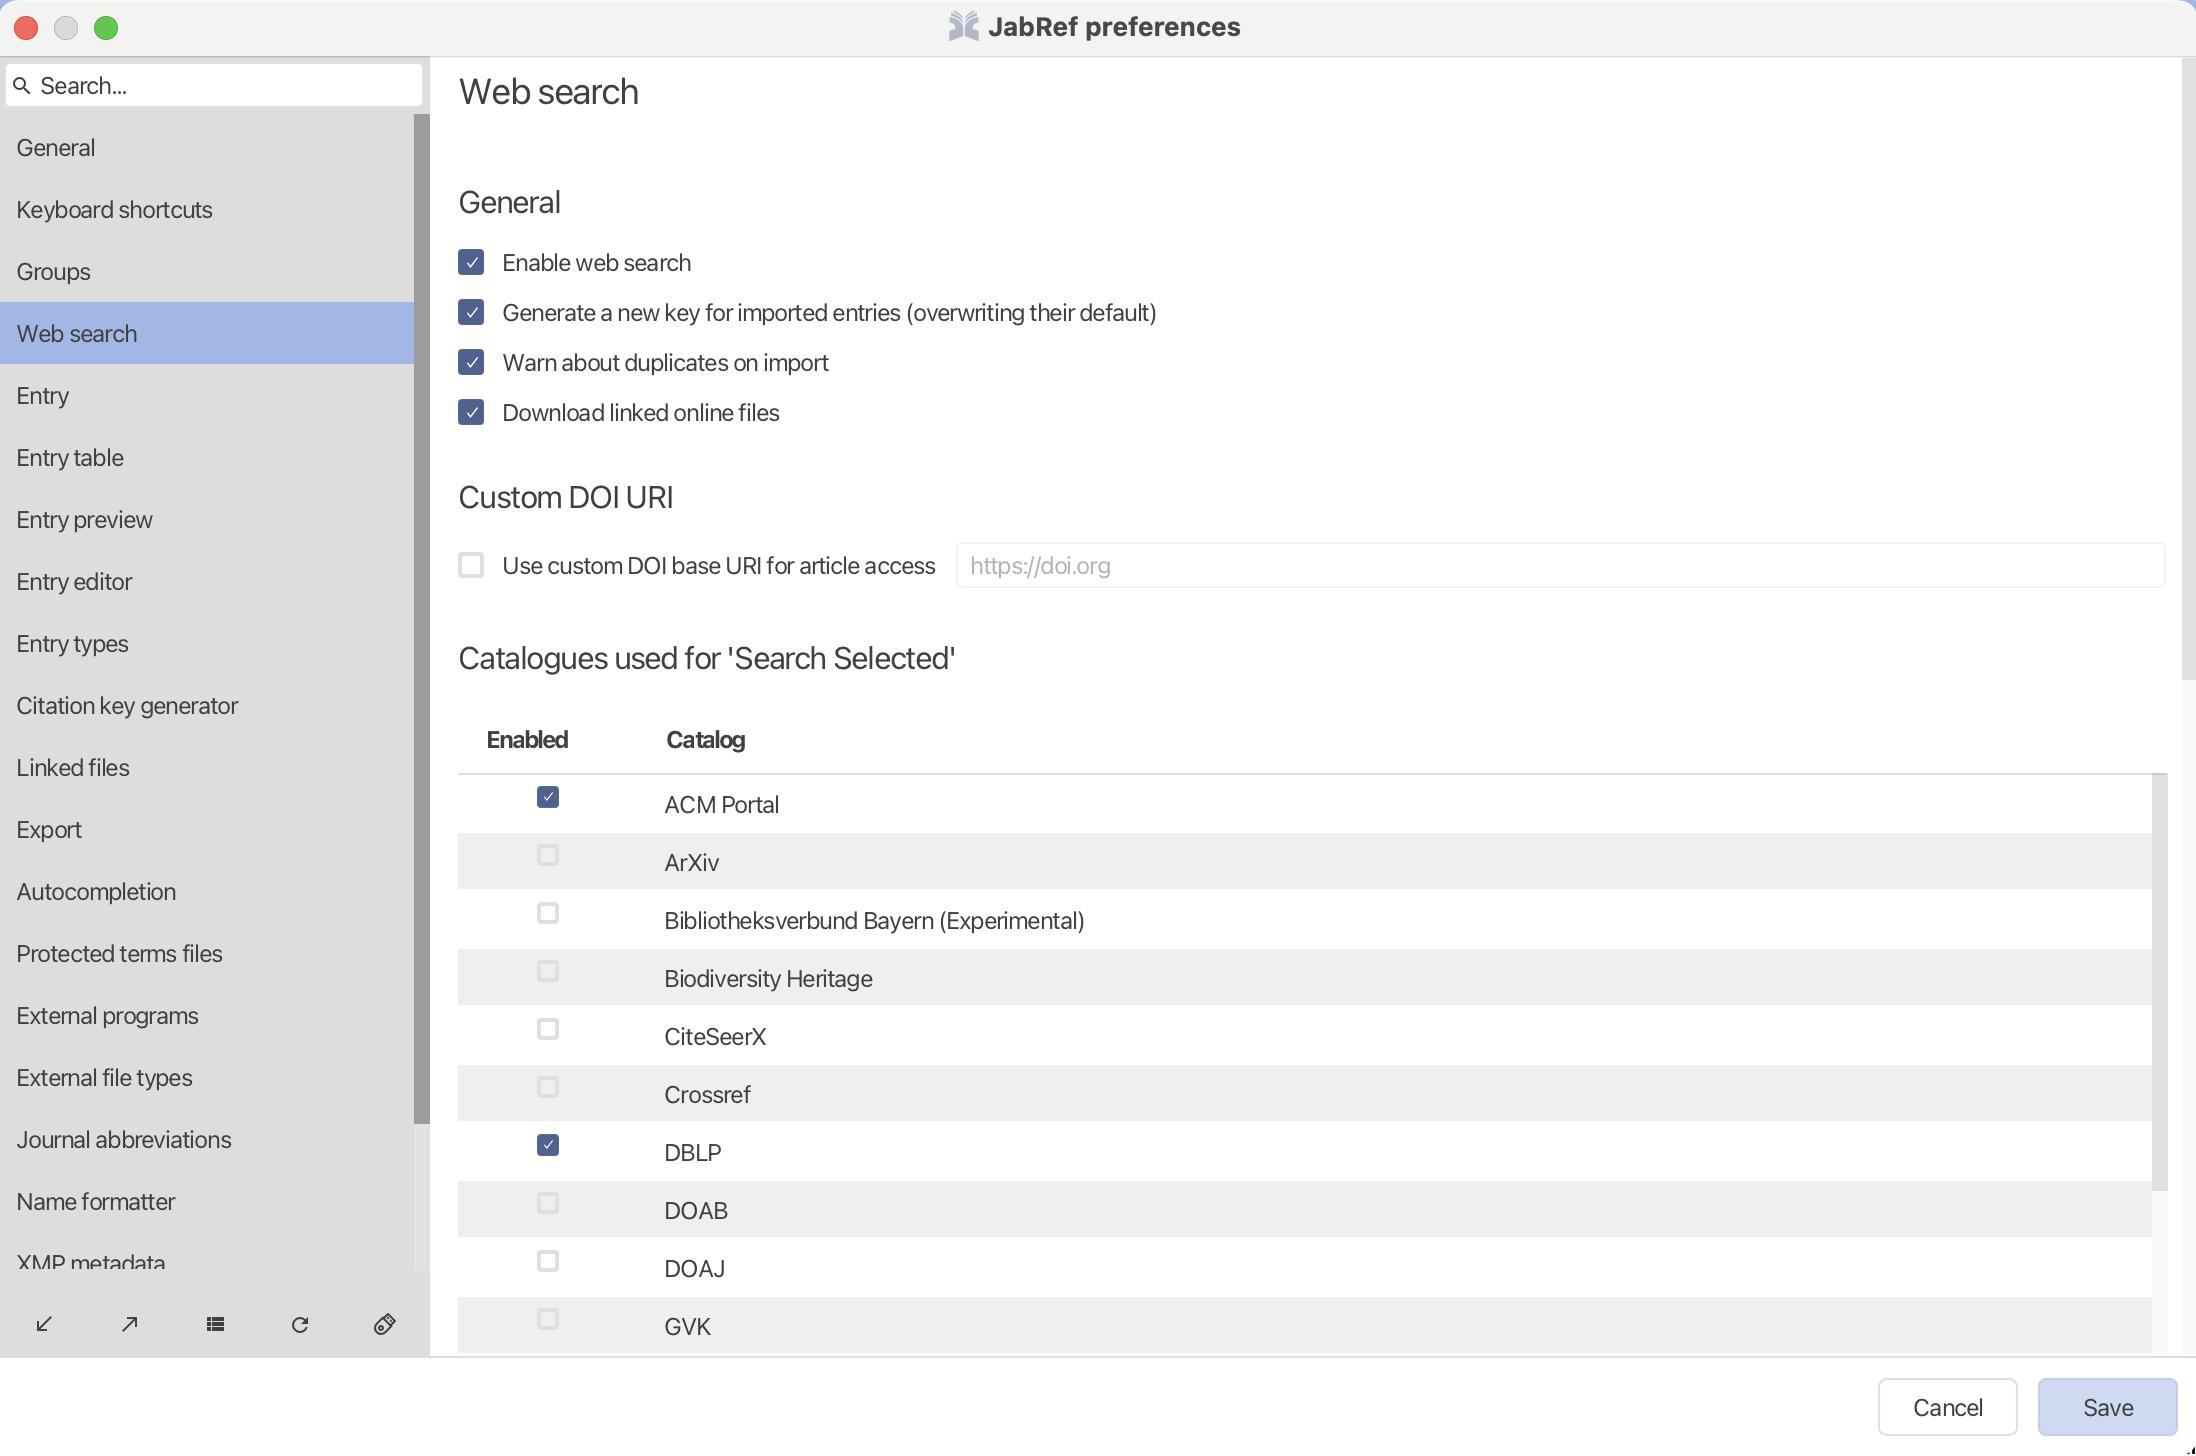
Accessibility tree:
{"name": "JabRef_preferences", "role": "AXWindow", "description": null, "role_description": "звичайне вікно", "value": null, "position": "314.00;193.00", "size": "1100;728", "children": [{"name": null, "role": "No role", "description": null, "role_description": "dialog", "value": null, "position": "0.00;28.00", "size": "1100;700", "children": [{"name": null, "role": "AXButton", "description": "Cancel", "role_description": "кнопка", "value": null, "position": "940.00;689.00", "size": "70;29", "children": []}, {"name": null, "role": "AXButton", "description": "Save", "role_description": "кнопка", "value": null, "position": "1020.00;689.00", "size": "70;29", "children": []}, {"name": null, "role": "AXTextField", "description": null, "role_description": "текстове поле", "value": "Search...", "position": "3.00;31.00", "size": "210;23", "children": [{"name": null, "role": "AXStaticText", "description": null, "role_description": "текст", "value": "Search...", "position": "21.00;35.00", "size": "43;15", "children": []}, {"name": null, "role": "AXStaticText", "description": null, "role_description": "текст", "value": "", "position": "21.00;35.00", "size": "0;15", "children": []}, {"name": null, "role": "AXStaticText", "description": null, "role_description": "текст", "value": null, "position": "6.00;35.50", "size": "12;14", "children": []}]}, {"name": null, "role": "AXTable", "description": null, "role_description": "list", "value": null, "position": "0.00;57.00", "size": "216;580", "children": [{"name": "General", "role": "AXRow", "description": null, "role_description": "рядок таблиці", "value": null, "position": "1.00;58.00", "size": "207;31", "children": [{"name": null, "role": "AXStaticText", "description": null, "role_description": "текст", "value": "General", "position": "9.00;66.00", "size": "39;15", "children": []}]}, {"name": "Keyboard_shortcuts", "role": "AXRow", "description": null, "role_description": "рядок таблиці", "value": null, "position": "1.00;89.00", "size": "207;31", "children": [{"name": null, "role": "AXStaticText", "description": null, "role_description": "текст", "value": "Keyboard shortcuts", "position": "9.00;97.00", "size": "98;15", "children": []}]}, {"name": "Groups", "role": "AXRow", "description": null, "role_description": "рядок таблиці", "value": null, "position": "1.00;120.00", "size": "207;31", "children": [{"name": null, "role": "AXStaticText", "description": null, "role_description": "текст", "value": "Groups", "position": "9.00;128.00", "size": "37;15", "children": []}]}, {"name": "Web_search", "role": "AXRow", "description": null, "role_description": "рядок таблиці", "value": null, "position": "1.00;151.00", "size": "207;31", "children": [{"name": null, "role": "AXStaticText", "description": null, "role_description": "текст", "value": "Web search", "position": "9.00;159.00", "size": "60;15", "children": []}]}, {"name": "Entry", "role": "AXRow", "description": null, "role_description": "рядок таблиці", "value": null, "position": "1.00;182.00", "size": "207;31", "children": [{"name": null, "role": "AXStaticText", "description": null, "role_description": "текст", "value": "Entry", "position": "9.00;190.00", "size": "26;15", "children": []}]}, {"name": "Entry_table", "role": "AXRow", "description": null, "role_description": "рядок таблиці", "value": null, "position": "1.00;213.00", "size": "207;31", "children": [{"name": null, "role": "AXStaticText", "description": null, "role_description": "текст", "value": "Entry table", "position": "9.00;221.00", "size": "53;15", "children": []}]}, {"name": "Entry_preview", "role": "AXRow", "description": null, "role_description": "рядок таблиці", "value": null, "position": "1.00;244.00", "size": "207;31", "children": [{"name": null, "role": "AXStaticText", "description": null, "role_description": "текст", "value": "Entry preview", "position": "9.00;252.00", "size": "68;15", "children": []}]}, {"name": "Entry_editor", "role": "AXRow", "description": null, "role_description": "рядок таблиці", "value": null, "position": "1.00;275.00", "size": "207;31", "children": [{"name": null, "role": "AXStaticText", "description": null, "role_description": "текст", "value": "Entry editor", "position": "9.00;283.00", "size": "58;15", "children": []}]}, {"name": "Entry_types", "role": "AXRow", "description": null, "role_description": "рядок таблиці", "value": null, "position": "1.00;306.00", "size": "207;31", "children": [{"name": null, "role": "AXStaticText", "description": null, "role_description": "текст", "value": "Entry types", "position": "9.00;314.00", "size": "56;15", "children": []}]}, {"name": "Citation_key_generator", "role": "AXRow", "description": null, "role_description": "рядок таблиці", "value": null, "position": "1.00;337.00", "size": "207;31", "children": [{"name": null, "role": "AXStaticText", "description": null, "role_description": "текст", "value": "Citation key generator", "position": "9.00;345.00", "size": "110;15", "children": []}]}, {"name": "Linked_files", "role": "AXRow", "description": null, "role_description": "рядок таблиці", "value": null, "position": "1.00;368.00", "size": "207;31", "children": [{"name": null, "role": "AXStaticText", "description": null, "role_description": "текст", "value": "Linked files", "position": "9.00;376.00", "size": "56;15", "children": []}]}, {"name": "Export", "role": "AXRow", "description": null, "role_description": "рядок таблиці", "value": null, "position": "1.00;399.00", "size": "207;31", "children": [{"name": null, "role": "AXStaticText", "description": null, "role_description": "текст", "value": "Export", "position": "9.00;407.00", "size": "33;15", "children": []}]}, {"name": "Autocompletion", "role": "AXRow", "description": null, "role_description": "рядок таблиці", "value": null, "position": "1.00;430.00", "size": "207;31", "children": [{"name": null, "role": "AXStaticText", "description": null, "role_description": "текст", "value": "Autocompletion", "position": "9.00;438.00", "size": "80;15", "children": []}]}, {"name": "Protected_terms_files", "role": "AXRow", "description": null, "role_description": "рядок таблиці", "value": null, "position": "1.00;461.00", "size": "207;31", "children": [{"name": null, "role": "AXStaticText", "description": null, "role_description": "текст", "value": "Protected terms files", "position": "9.00;469.00", "size": "103;15", "children": []}]}, {"name": "External_programs", "role": "AXRow", "description": null, "role_description": "рядок таблиці", "value": null, "position": "1.00;492.00", "size": "207;31", "children": [{"name": null, "role": "AXStaticText", "description": null, "role_description": "текст", "value": "External programs", "position": "9.00;500.00", "size": "91;15", "children": []}]}, {"name": "External_file_types", "role": "AXRow", "description": null, "role_description": "рядок таблиці", "value": null, "position": "1.00;523.00", "size": "207;31", "children": [{"name": null, "role": "AXStaticText", "description": null, "role_description": "текст", "value": "External file types", "position": "9.00;531.00", "size": "88;15", "children": []}]}, {"name": "Journal_abbreviations", "role": "AXRow", "description": null, "role_description": "рядок таблиці", "value": null, "position": "1.00;554.00", "size": "207;31", "children": [{"name": null, "role": "AXStaticText", "description": null, "role_description": "текст", "value": "Journal abbreviations", "position": "9.00;562.00", "size": "107;15", "children": []}]}, {"name": "Name_formatter", "role": "AXRow", "description": null, "role_description": "рядок таблиці", "value": null, "position": "1.00;585.00", "size": "207;31", "children": [{"name": null, "role": "AXStaticText", "description": null, "role_description": "текст", "value": "Name formatter", "position": "9.00;593.00", "size": "79;15", "children": []}]}, {"name": "XMP_metadata", "role": "AXRow", "description": null, "role_description": "рядок таблиці", "value": null, "position": "1.00;616.00", "size": "207;31", "children": [{"name": null, "role": "AXStaticText", "description": null, "role_description": "текст", "value": "XMP metadata", "position": "9.00;624.00", "size": "75;15", "children": []}]}, {"name": null, "role": "AXScrollBar", "description": null, "role_description": "смуга прокручування", "value": 0.0, "position": "208.00;57.00", "size": "8;580", "children": [{"name": null, "role": "AXButton", "description": null, "role_description": "кнопка", "value": null, "position": "208.00;635.50", "size": "8;1", "children": []}, {"name": null, "role": "AXButton", "description": null, "role_description": "кнопка", "value": null, "position": "208.00;57.00", "size": "8;1", "children": []}, {"name": null, "role": "AXValueIndicator", "description": null, "role_description": "індикатор значення", "value": 0.0, "position": "208.00;57.00", "size": "8;505", "children": []}]}]}, {"name": null, "role": "AXButton", "description": null, "role_description": "кнопка", "value": null, "position": "3.00;648.50", "size": "40;26", "children": []}, {"name": null, "role": "AXButton", "description": null, "role_description": "кнопка", "value": null, "position": "46.00;648.50", "size": "40;26", "children": []}, {"name": null, "role": "AXButton", "description": null, "role_description": "кнопка", "value": null, "position": "88.50;648.50", "size": "40;26", "children": []}, {"name": null, "role": "AXButton", "description": null, "role_description": "кнопка", "value": null, "position": "131.00;648.50", "size": "40;26", "children": []}, {"name": null, "role": "AXCheckBox", "description": null, "role_description": "галочка", "value": 0, "position": "173.50;648.50", "size": "40;26", "children": []}, {"name": null, "role": "AXScrollArea", "description": null, "role_description": "область прокручування", "value": null, "position": "224.00;28.00", "size": "876;650", "children": [{"name": null, "role": "AXStaticText", "description": null, "role_description": "текст", "value": "Web search", "position": "230.00;34.00", "size": "90;32", "children": []}, {"name": null, "role": "AXStaticText", "description": null, "role_description": "текст", "value": "General", "position": "230.00;76.00", "size": "52;38", "children": []}, {"name": null, "role": "AXCheckBox", "description": "Enable web search", "role_description": "галочка", "value": 1, "position": "230.00;123.50", "size": "116;15", "children": []}, {"name": null, "role": "AXCheckBox", "description": "Generate a new key for imported entries (overwriting their default)", "role_description": "галочка", "value": 1, "position": "230.00;148.50", "size": "350;15", "children": []}, {"name": null, "role": "AXCheckBox", "description": "Warn about duplicates on import", "role_description": "галочка", "value": 1, "position": "230.00;173.50", "size": "185;15", "children": []}, {"name": null, "role": "AXCheckBox", "description": "Download linked online files", "role_description": "галочка", "value": 1, "position": "230.00;198.50", "size": "161;15", "children": []}, {"name": null, "role": "AXStaticText", "description": null, "role_description": "текст", "value": "Custom DOI URI", "position": "230.00;223.50", "size": "108;38", "children": []}, {"name": null, "role": "AXCheckBox", "description": "Use custom DOI base URI for article access", "role_description": "галочка", "value": 0, "position": "230.00;275.00", "size": "239;15", "children": []}, {"name": null, "role": "AXTextField", "description": null, "role_description": "текстове поле", "value": "https://doi.org", "position": "479.00;271.00", "size": "605;23", "children": [{"name": null, "role": "AXStaticText", "description": null, "role_description": "текст", "value": "https://doi.org", "position": "486.00;275.00", "size": "70;15", "children": []}]}, {"name": null, "role": "AXStaticText", "description": null, "role_description": "текст", "value": "Catalogues used for 'Search Selected'", "position": "230.00;304.00", "size": "249;38", "children": []}, {"name": null, "role": "AXTable", "description": null, "role_description": "таблиця", "value": null, "position": "230.00;351.50", "size": "855;402", "children": [{"name": "Enabled", "role": "AXColumn", "description": null, "role_description": "стовпчик", "value": null, "position": "230.00;351.50", "size": "90;36", "children": [{"name": null, "role": "AXStaticText", "description": null, "role_description": "текст", "value": "Enabled", "position": "232.00;351.50", "size": "86;36", "children": []}]}, {"name": "Catalog", "role": "AXColumn", "description": null, "role_description": "стовпчик", "value": null, "position": "320.00;351.50", "size": "757;36", "children": [{"name": null, "role": "AXStaticText", "description": null, "role_description": "текст", "value": "Catalog", "position": "322.00;351.50", "size": "753;36", "children": []}]}, {"name": null, "role": "AXRow", "description": null, "role_description": "рядок таблиці", "value": null, "position": "230.00;387.50", "size": "847;29", "children": [{"name": null, "role": "AXCell", "description": null, "role_description": "комірка", "value": null, "position": "230.00;387.50", "size": "90;29", "children": [{"name": null, "role": "AXCheckBox", "description": null, "role_description": "галочка", "value": 1, "position": "269.50;392.00", "size": "11;14", "children": []}]}, {"name": "ACM_Portal", "role": "AXCell", "description": null, "role_description": "комірка", "value": null, "position": "320.00;387.50", "size": "757;29", "children": [{"name": null, "role": "AXStaticText", "description": null, "role_description": "текст", "value": "ACM Portal", "position": "333.00;394.50", "size": "57;15", "children": []}]}]}, {"name": null, "role": "AXRow", "description": null, "role_description": "рядок таблиці", "value": null, "position": "230.00;416.50", "size": "847;29", "children": [{"name": null, "role": "AXCell", "description": null, "role_description": "комірка", "value": null, "position": "230.00;416.50", "size": "90;29", "children": [{"name": null, "role": "AXCheckBox", "description": null, "role_description": "галочка", "value": 0, "position": "269.50;421.00", "size": "11;14", "children": []}]}, {"name": "ArXiv", "role": "AXCell", "description": null, "role_description": "комірка", "value": null, "position": "320.00;416.50", "size": "757;29", "children": [{"name": null, "role": "AXStaticText", "description": null, "role_description": "текст", "value": "ArXiv", "position": "333.00;423.50", "size": "27;15", "children": []}]}]}, {"name": null, "role": "AXRow", "description": null, "role_description": "рядок таблиці", "value": null, "position": "230.00;445.50", "size": "847;29", "children": [{"name": null, "role": "AXCell", "description": null, "role_description": "комірка", "value": null, "position": "230.00;445.50", "size": "90;29", "children": [{"name": null, "role": "AXCheckBox", "description": null, "role_description": "галочка", "value": 0, "position": "269.50;450.00", "size": "11;14", "children": []}]}, {"name": "Bibliotheksverbund_Bayern_(Experimental)", "role": "AXCell", "description": null, "role_description": "комірка", "value": null, "position": "320.00;445.50", "size": "757;29", "children": [{"name": null, "role": "AXStaticText", "description": null, "role_description": "текст", "value": "Bibliotheksverbund Bayern (Experimental)", "position": "333.00;452.50", "size": "210;15", "children": []}]}]}, {"name": null, "role": "AXRow", "description": null, "role_description": "рядок таблиці", "value": null, "position": "230.00;474.50", "size": "847;29", "children": [{"name": null, "role": "AXCell", "description": null, "role_description": "комірка", "value": null, "position": "230.00;474.50", "size": "90;29", "children": [{"name": null, "role": "AXCheckBox", "description": null, "role_description": "галочка", "value": 0, "position": "269.50;479.00", "size": "11;14", "children": []}]}, {"name": "Biodiversity_Heritage", "role": "AXCell", "description": null, "role_description": "комірка", "value": null, "position": "320.00;474.50", "size": "757;29", "children": [{"name": null, "role": "AXStaticText", "description": null, "role_description": "текст", "value": "Biodiversity Heritage", "position": "333.00;481.50", "size": "104;15", "children": []}]}]}, {"name": null, "role": "AXRow", "description": null, "role_description": "рядок таблиці", "value": null, "position": "230.00;503.50", "size": "847;29", "children": [{"name": null, "role": "AXCell", "description": null, "role_description": "комірка", "value": null, "position": "230.00;503.50", "size": "90;29", "children": [{"name": null, "role": "AXCheckBox", "description": null, "role_description": "галочка", "value": 0, "position": "269.50;508.00", "size": "11;14", "children": []}]}, {"name": "CiteSeerX", "role": "AXCell", "description": null, "role_description": "комірка", "value": null, "position": "320.00;503.50", "size": "757;29", "children": [{"name": null, "role": "AXStaticText", "description": null, "role_description": "текст", "value": "CiteSeerX", "position": "333.00;510.50", "size": "51;15", "children": []}]}]}, {"name": null, "role": "AXRow", "description": null, "role_description": "рядок таблиці", "value": null, "position": "230.00;532.50", "size": "847;29", "children": [{"name": null, "role": "AXCell", "description": null, "role_description": "комірка", "value": null, "position": "230.00;532.50", "size": "90;29", "children": [{"name": null, "role": "AXCheckBox", "description": null, "role_description": "галочка", "value": 0, "position": "269.50;537.00", "size": "11;14", "children": []}]}, {"name": "Crossref", "role": "AXCell", "description": null, "role_description": "комірка", "value": null, "position": "320.00;532.50", "size": "757;29", "children": [{"name": null, "role": "AXStaticText", "description": null, "role_description": "текст", "value": "Crossref", "position": "333.00;539.50", "size": "43;15", "children": []}]}]}, {"name": null, "role": "AXRow", "description": null, "role_description": "рядок таблиці", "value": null, "position": "230.00;561.50", "size": "847;29", "children": [{"name": null, "role": "AXCell", "description": null, "role_description": "комірка", "value": null, "position": "230.00;561.50", "size": "90;29", "children": [{"name": null, "role": "AXCheckBox", "description": null, "role_description": "галочка", "value": 1, "position": "269.50;566.00", "size": "11;14", "children": []}]}, {"name": "DBLP", "role": "AXCell", "description": null, "role_description": "комірка", "value": null, "position": "320.00;561.50", "size": "757;29", "children": [{"name": null, "role": "AXStaticText", "description": null, "role_description": "текст", "value": "DBLP", "position": "333.00;568.50", "size": "29;15", "children": []}]}]}, {"name": null, "role": "AXRow", "description": null, "role_description": "рядок таблиці", "value": null, "position": "230.00;590.50", "size": "847;29", "children": [{"name": null, "role": "AXCell", "description": null, "role_description": "комірка", "value": null, "position": "230.00;590.50", "size": "90;29", "children": [{"name": null, "role": "AXCheckBox", "description": null, "role_description": "галочка", "value": 0, "position": "269.50;595.00", "size": "11;14", "children": []}]}, {"name": "DOAB", "role": "AXCell", "description": null, "role_description": "комірка", "value": null, "position": "320.00;590.50", "size": "757;29", "children": [{"name": null, "role": "AXStaticText", "description": null, "role_description": "текст", "value": "DOAB", "position": "333.00;597.50", "size": "32;15", "children": []}]}]}, {"name": null, "role": "AXRow", "description": null, "role_description": "рядок таблиці", "value": null, "position": "230.00;619.50", "size": "847;29", "children": [{"name": null, "role": "AXCell", "description": null, "role_description": "комірка", "value": null, "position": "230.00;619.50", "size": "90;29", "children": [{"name": null, "role": "AXCheckBox", "description": null, "role_description": "галочка", "value": 0, "position": "269.50;624.00", "size": "11;14", "children": []}]}, {"name": "DOAJ", "role": "AXCell", "description": null, "role_description": "комірка", "value": null, "position": "320.00;619.50", "size": "757;29", "children": [{"name": null, "role": "AXStaticText", "description": null, "role_description": "текст", "value": "DOAJ", "position": "333.00;626.50", "size": "30;15", "children": []}]}]}, {"name": null, "role": "AXRow", "description": null, "role_description": "рядок таблиці", "value": null, "position": "230.00;648.50", "size": "847;29", "children": [{"name": null, "role": "AXCell", "description": null, "role_description": "комірка", "value": null, "position": "230.00;648.50", "size": "90;29", "children": [{"name": null, "role": "AXCheckBox", "description": null, "role_description": "галочка", "value": 0, "position": "269.50;653.00", "size": "11;14", "children": []}]}, {"name": "GVK", "role": "AXCell", "description": null, "role_description": "комірка", "value": null, "position": "320.00;648.50", "size": "757;29", "children": [{"name": null, "role": "AXStaticText", "description": null, "role_description": "текст", "value": "GVK", "position": "333.00;655.50", "size": "23;15", "children": []}]}]}, {"name": null, "role": "AXRow", "description": null, "role_description": "рядок таблиці", "value": null, "position": "230.00;677.50", "size": "847;29", "children": [{"name": null, "role": "AXCell", "description": null, "role_description": "комірка", "value": null, "position": "230.00;677.50", "size": "90;29", "children": [{"name": null, "role": "AXCheckBox", "description": null, "role_description": "галочка", "value": 1, "position": "269.50;682.00", "size": "11;14", "children": []}]}, {"name": "IEEEXplore", "role": "AXCell", "description": null, "role_description": "комірка", "value": null, "position": "320.00;677.50", "size": "757;29", "children": [{"name": null, "role": "AXStaticText", "description": null, "role_description": "текст", "value": "IEEEXplore", "position": "333.00;684.50", "size": "55;15", "children": []}]}]}, {"name": null, "role": "AXRow", "description": null, "role_description": "рядок таблиці", "value": null, "position": "230.00;706.50", "size": "847;29", "children": [{"name": null, "role": "AXCell", "description": null, "role_description": "комірка", "value": null, "position": "230.00;706.50", "size": "90;29", "children": [{"name": null, "role": "AXCheckBox", "description": null, "role_description": "галочка", "value": 0, "position": "269.50;711.00", "size": "11;14", "children": []}]}, {"name": "INSPIRE", "role": "AXCell", "description": null, "role_description": "комірка", "value": null, "position": "320.00;706.50", "size": "757;29", "children": [{"name": null, "role": "AXStaticText", "description": null, "role_description": "текст", "value": "INSPIRE", "position": "333.00;713.50", "size": "42;15", "children": []}]}]}, {"name": null, "role": "AXRow", "description": null, "role_description": "рядок таблиці", "value": null, "position": "230.00;735.50", "size": "847;29", "children": [{"name": null, "role": "AXCell", "description": null, "role_description": "комірка", "value": null, "position": "230.00;735.50", "size": "90;29", "children": [{"name": null, "role": "AXCheckBox", "description": null, "role_description": "галочка", "value": 0, "position": "269.50;740.00", "size": "11;14", "children": []}]}, {"name": "ISIDORE", "role": "AXCell", "description": null, "role_description": "комірка", "value": null, "position": "320.00;735.50", "size": "757;29", "children": [{"name": null, "role": "AXStaticText", "description": null, "role_description": "текст", "value": "ISIDORE", "position": "333.00;742.50", "size": "43;15", "children": []}]}]}, {"name": null, "role": "AXScrollBar", "description": null, "role_description": "смуга прокручування", "value": 0.0, "position": "1077.00;386.50", "size": "8;367", "children": [{"name": null, "role": "AXButton", "description": null, "role_description": "кнопка", "value": null, "position": "1077.00;752.50", "size": "8;1", "children": []}, {"name": null, "role": "AXButton", "description": null, "role_description": "кнопка", "value": null, "position": "1077.00;386.50", "size": "8;1", "children": []}, {"name": null, "role": "AXValueIndicator", "description": null, "role_description": "індикатор значення", "value": 0.0, "position": "1077.00;386.50", "size": "8;209", "children": []}]}]}, {"name": null, "role": "AXStaticText", "description": null, "role_description": "текст", "value": "Remote services", "position": "230.00;761.50", "size": "108;38", "children": []}, {"name": null, "role": "AXCheckBox", "description": "Allow sending PDF files and raw citation strings to a JabRef online service (Grobid) to determine Metadata. This produces better results.", "role_description": "галочка", "value": 0, "position": "230.00;809.00", "size": "694;15", "children": []}, {"name": null, "role": "AXStaticText", "description": null, "role_description": "текст", "value": "Grobid URL", "position": "230.00;838.00", "size": "59;15", "children": []}, {"name": null, "role": "AXTextField", "description": null, "role_description": "текстове поле", "value": "http://grobid.jabref.org:8070", "position": "299.00;834.00", "size": "785;23", "children": [{"name": null, "role": "AXStaticText", "description": null, "role_description": "текст", "value": "http://grobid.jabref.org:8070", "position": "306.00;838.00", "size": "143;15", "children": []}]}, {"name": null, "role": "AXStaticText", "description": null, "role_description": "текст", "value": "Custom API key", "position": "230.00;867.00", "size": "104;38", "children": []}, {"name": null, "role": "AXStaticText", "description": null, "role_description": "текст", "value": "( Note: Press return to commit changes in the table! )", "position": "230.00;914.50", "size": "262;15", "children": []}, {"name": null, "role": "AXTable", "description": null, "role_description": "таблиця", "value": null, "position": "230.00;939.50", "size": "854;400", "children": [{"name": "Catalog", "role": "AXColumn", "description": null, "role_description": "стовпчик", "value": null, "position": "230.00;939.50", "size": "284;36", "children": [{"name": null, "role": "AXStaticText", "description": null, "role_description": "текст", "value": "Catalog", "position": "232.00;939.50", "size": "280;36", "children": []}]}, {"name": "Key", "role": "AXColumn", "description": null, "role_description": "стовпчик", "value": null, "position": "514.50;939.50", "size": "284;36", "children": [{"name": null, "role": "AXStaticText", "description": null, "role_description": "текст", "value": "Key", "position": "516.50;939.50", "size": "280;36", "children": []}]}, {"name": "Use_Custom_Key", "role": "AXColumn", "description": null, "role_description": "стовпчик", "value": null, "position": "799.00;939.50", "size": "284;36", "children": [{"name": null, "role": "AXStaticText", "description": null, "role_description": "текст", "value": "Use Custom Key", "position": "801.00;939.50", "size": "280;36", "children": []}]}, {"name": null, "role": "AXRow", "description": null, "role_description": "рядок таблиці", "value": null, "position": "230.00;975.50", "size": "854;29", "children": [{"name": "Springer", "role": "AXCell", "description": null, "role_description": "комірка", "value": null, "position": "230.00;975.50", "size": "284;29", "children": [{"name": null, "role": "AXStaticText", "description": null, "role_description": "текст", "value": "Springer", "position": "243.00;982.50", "size": "43;15", "children": []}]}, {"name": null, "role": "AXCell", "description": null, "role_description": "комірка", "value": null, "position": "514.50;975.50", "size": "284;29", "children": [{"name": null, "role": "AXStaticText", "description": null, "role_description": "текст", "value": "", "position": "527.50;982.50", "size": "0;0", "children": []}]}, {"name": null, "role": "AXCell", "description": null, "role_description": "комірка", "value": null, "position": "799.00;975.50", "size": "284;29", "children": [{"name": null, "role": "AXCheckBox", "description": null, "role_description": "галочка", "value": 0, "position": "936.00;980.00", "size": "11;14", "children": []}]}]}, {"name": null, "role": "AXRow", "description": null, "role_description": "рядок таблиці", "value": null, "position": "230.00;1004.50", "size": "854;29", "children": [{"name": "SAO/NASA_ADS", "role": "AXCell", "description": null, "role_description": "комірка", "value": null, "position": "230.00;1004.50", "size": "284;29", "children": [{"name": null, "role": "AXStaticText", "description": null, "role_description": "текст", "value": "SAO/NASA ADS", "position": "243.00;1011.50", "size": "83;15", "children": []}]}, {"name": null, "role": "AXCell", "description": null, "role_description": "комірка", "value": null, "position": "514.50;1004.50", "size": "284;29", "children": [{"name": null, "role": "AXStaticText", "description": null, "role_description": "текст", "value": "", "position": "527.50;1011.50", "size": "0;0", "children": []}]}, {"name": null, "role": "AXCell", "description": null, "role_description": "комірка", "value": null, "position": "799.00;1004.50", "size": "284;29", "children": [{"name": null, "role": "AXCheckBox", "description": null, "role_description": "галочка", "value": 0, "position": "936.00;1009.00", "size": "11;14", "children": []}]}]}, {"name": null, "role": "AXRow", "description": null, "role_description": "рядок таблиці", "value": null, "position": "230.00;1033.50", "size": "854;29", "children": [{"name": "Biodiversity_Heritage", "role": "AXCell", "description": null, "role_description": "комірка", "value": null, "position": "230.00;1033.50", "size": "284;29", "children": [{"name": null, "role": "AXStaticText", "description": null, "role_description": "текст", "value": "Biodiversity Heritage", "position": "243.00;1040.50", "size": "104;15", "children": []}]}, {"name": null, "role": "AXCell", "description": null, "role_description": "комірка", "value": null, "position": "514.50;1033.50", "size": "284;29", "children": [{"name": null, "role": "AXStaticText", "description": null, "role_description": "текст", "value": "", "position": "527.50;1040.50", "size": "0;0", "children": []}]}, {"name": null, "role": "AXCell", "description": null, "role_description": "комірка", "value": null, "position": "799.00;1033.50", "size": "284;29", "children": [{"name": null, "role": "AXCheckBox", "description": null, "role_description": "галочка", "value": 0, "position": "936.00;1038.00", "size": "11;14", "children": []}]}]}, {"name": null, "role": "AXRow", "description": null, "role_description": "рядок таблиці", "value": null, "position": "230.00;1062.50", "size": "854;29", "children": [{"name": "IEEEXplore", "role": "AXCell", "description": null, "role_description": "комірка", "value": null, "position": "230.00;1062.50", "size": "284;29", "children": [{"name": null, "role": "AXStaticText", "description": null, "role_description": "текст", "value": "IEEEXplore", "position": "243.00;1069.50", "size": "55;15", "children": []}]}, {"name": null, "role": "AXCell", "description": null, "role_description": "комірка", "value": null, "position": "514.50;1062.50", "size": "284;29", "children": [{"name": null, "role": "AXStaticText", "description": null, "role_description": "текст", "value": "", "position": "527.50;1069.50", "size": "0;0", "children": []}]}, {"name": null, "role": "AXCell", "description": null, "role_description": "комірка", "value": null, "position": "799.00;1062.50", "size": "284;29", "children": [{"name": null, "role": "AXCheckBox", "description": null, "role_description": "галочка", "value": 0, "position": "936.00;1067.00", "size": "11;14", "children": []}]}]}, {"name": null, "role": "AXRow", "description": null, "role_description": "рядок таблиці", "value": null, "position": "230.00;1091.50", "size": "854;29", "children": [{"name": "ScienceDirect", "role": "AXCell", "description": null, "role_description": "комірка", "value": null, "position": "230.00;1091.50", "size": "284;29", "children": [{"name": null, "role": "AXStaticText", "description": null, "role_description": "текст", "value": "ScienceDirect", "position": "243.00;1098.50", "size": "70;15", "children": []}]}, {"name": null, "role": "AXCell", "description": null, "role_description": "комірка", "value": null, "position": "514.50;1091.50", "size": "284;29", "children": [{"name": null, "role": "AXStaticText", "description": null, "role_description": "текст", "value": "", "position": "527.50;1098.50", "size": "0;0", "children": []}]}, {"name": null, "role": "AXCell", "description": null, "role_description": "комірка", "value": null, "position": "799.00;1091.50", "size": "284;29", "children": [{"name": null, "role": "AXCheckBox", "description": null, "role_description": "галочка", "value": 0, "position": "936.00;1096.00", "size": "11;14", "children": []}]}]}, {"name": null, "role": "AXRow", "description": null, "role_description": "рядок таблиці", "value": null, "position": "230.00;1120.50", "size": "854;29", "children": [{"name": null, "role": "AXCell", "description": null, "role_description": "комірка", "value": null, "position": "230.00;1120.50", "size": "284;29", "children": [{"name": null, "role": "AXStaticText", "description": null, "role_description": "текст", "value": "", "position": "243.00;1127.50", "size": "0;0", "children": []}]}, {"name": null, "role": "AXCell", "description": null, "role_description": "комірка", "value": null, "position": "514.50;1120.50", "size": "284;29", "children": [{"name": null, "role": "AXStaticText", "description": null, "role_description": "текст", "value": "", "position": "527.50;1127.50", "size": "0;0", "children": []}]}, {"name": null, "role": "AXCell", "description": null, "role_description": "комірка", "value": null, "position": "799.00;1120.50", "size": "284;29", "children": [{"name": null, "role": "AXStaticText", "description": null, "role_description": "текст", "value": "", "position": "941.50;1132.00", "size": "0;0", "children": []}]}]}, {"name": null, "role": "AXRow", "description": null, "role_description": "рядок таблиці", "value": null, "position": "230.00;1149.50", "size": "854;29", "children": [{"name": null, "role": "AXCell", "description": null, "role_description": "комірка", "value": null, "position": "230.00;1149.50", "size": "284;29", "children": [{"name": null, "role": "AXStaticText", "description": null, "role_description": "текст", "value": "", "position": "243.00;1156.50", "size": "0;0", "children": []}]}, {"name": null, "role": "AXCell", "description": null, "role_description": "комірка", "value": null, "position": "514.50;1149.50", "size": "284;29", "children": [{"name": null, "role": "AXStaticText", "description": null, "role_description": "текст", "value": "", "position": "527.50;1156.50", "size": "0;0", "children": []}]}, {"name": null, "role": "AXCell", "description": null, "role_description": "комірка", "value": null, "position": "799.00;1149.50", "size": "284;29", "children": [{"name": null, "role": "AXStaticText", "description": null, "role_description": "текст", "value": "", "position": "941.50;1161.00", "size": "0;0", "children": []}]}]}, {"name": null, "role": "AXRow", "description": null, "role_description": "рядок таблиці", "value": null, "position": "230.00;1178.50", "size": "854;29", "children": [{"name": null, "role": "AXCell", "description": null, "role_description": "комірка", "value": null, "position": "230.00;1178.50", "size": "284;29", "children": [{"name": null, "role": "AXStaticText", "description": null, "role_description": "текст", "value": "", "position": "243.00;1185.50", "size": "0;0", "children": []}]}, {"name": null, "role": "AXCell", "description": null, "role_description": "комірка", "value": null, "position": "514.50;1178.50", "size": "284;29", "children": [{"name": null, "role": "AXStaticText", "description": null, "role_description": "текст", "value": "", "position": "527.50;1185.50", "size": "0;0", "children": []}]}, {"name": null, "role": "AXCell", "description": null, "role_description": "комірка", "value": null, "position": "799.00;1178.50", "size": "284;29", "children": [{"name": null, "role": "AXStaticText", "description": null, "role_description": "текст", "value": "", "position": "941.50;1190.00", "size": "0;0", "children": []}]}]}, {"name": null, "role": "AXRow", "description": null, "role_description": "рядок таблиці", "value": null, "position": "230.00;1207.50", "size": "854;29", "children": [{"name": null, "role": "AXCell", "description": null, "role_description": "комірка", "value": null, "position": "230.00;1207.50", "size": "284;29", "children": [{"name": null, "role": "AXStaticText", "description": null, "role_description": "текст", "value": "", "position": "243.00;1214.50", "size": "0;0", "children": []}]}, {"name": null, "role": "AXCell", "description": null, "role_description": "комірка", "value": null, "position": "514.50;1207.50", "size": "284;29", "children": [{"name": null, "role": "AXStaticText", "description": null, "role_description": "текст", "value": "", "position": "527.50;1214.50", "size": "0;0", "children": []}]}, {"name": null, "role": "AXCell", "description": null, "role_description": "комірка", "value": null, "position": "799.00;1207.50", "size": "284;29", "children": [{"name": null, "role": "AXStaticText", "description": null, "role_description": "текст", "value": "", "position": "941.50;1219.00", "size": "0;0", "children": []}]}]}, {"name": null, "role": "AXRow", "description": null, "role_description": "рядок таблиці", "value": null, "position": "230.00;1236.50", "size": "854;29", "children": [{"name": null, "role": "AXCell", "description": null, "role_description": "комірка", "value": null, "position": "230.00;1236.50", "size": "284;29", "children": [{"name": null, "role": "AXStaticText", "description": null, "role_description": "текст", "value": "", "position": "243.00;1243.50", "size": "0;0", "children": []}]}, {"name": null, "role": "AXCell", "description": null, "role_description": "комірка", "value": null, "position": "514.50;1236.50", "size": "284;29", "children": [{"name": null, "role": "AXStaticText", "description": null, "role_description": "текст", "value": "", "position": "527.50;1243.50", "size": "0;0", "children": []}]}, {"name": null, "role": "AXCell", "description": null, "role_description": "комірка", "value": null, "position": "799.00;1236.50", "size": "284;29", "children": [{"name": null, "role": "AXStaticText", "description": null, "role_description": "текст", "value": "", "position": "941.50;1248.00", "size": "0;0", "children": []}]}]}, {"name": null, "role": "AXRow", "description": null, "role_description": "рядок таблиці", "value": null, "position": "230.00;1265.50", "size": "854;29", "children": [{"name": null, "role": "AXCell", "description": null, "role_description": "комірка", "value": null, "position": "230.00;1265.50", "size": "284;29", "children": [{"name": null, "role": "AXStaticText", "description": null, "role_description": "текст", "value": "", "position": "243.00;1272.50", "size": "0;0", "children": []}]}, {"name": null, "role": "AXCell", "description": null, "role_description": "комірка", "value": null, "position": "514.50;1265.50", "size": "284;29", "children": [{"name": null, "role": "AXStaticText", "description": null, "role_description": "текст", "value": "", "position": "527.50;1272.50", "size": "0;0", "children": []}]}, {"name": null, "role": "AXCell", "description": null, "role_description": "комірка", "value": null, "position": "799.00;1265.50", "size": "284;29", "children": [{"name": null, "role": "AXStaticText", "description": null, "role_description": "текст", "value": "", "position": "941.50;1277.00", "size": "0;0", "children": []}]}]}, {"name": null, "role": "AXRow", "description": null, "role_description": "рядок таблиці", "value": null, "position": "230.00;1294.50", "size": "854;29", "children": [{"name": null, "role": "AXCell", "description": null, "role_description": "комірка", "value": null, "position": "230.00;1294.50", "size": "284;29", "children": [{"name": null, "role": "AXStaticText", "description": null, "role_description": "текст", "value": "", "position": "243.00;1301.50", "size": "0;0", "children": []}]}, {"name": null, "role": "AXCell", "description": null, "role_description": "комірка", "value": null, "position": "514.50;1294.50", "size": "284;29", "children": [{"name": null, "role": "AXStaticText", "description": null, "role_description": "текст", "value": "", "position": "527.50;1301.50", "size": "0;0", "children": []}]}, {"name": null, "role": "AXCell", "description": null, "role_description": "комірка", "value": null, "position": "799.00;1294.50", "size": "284;29", "children": [{"name": null, "role": "AXStaticText", "description": null, "role_description": "текст", "value": "", "position": "941.50;1306.00", "size": "0;0", "children": []}]}]}, {"name": null, "role": "AXRow", "description": null, "role_description": "рядок таблиці", "value": null, "position": "230.00;1323.50", "size": "854;29", "children": [{"name": null, "role": "AXCell", "description": null, "role_description": "комірка", "value": null, "position": "230.00;1323.50", "size": "284;29", "children": [{"name": null, "role": "AXStaticText", "description": null, "role_description": "текст", "value": "", "position": "243.00;1330.50", "size": "0;0", "children": []}]}, {"name": null, "role": "AXCell", "description": null, "role_description": "комірка", "value": null, "position": "514.50;1323.50", "size": "284;29", "children": [{"name": null, "role": "AXStaticText", "description": null, "role_description": "текст", "value": "", "position": "527.50;1330.50", "size": "0;0", "children": []}]}, {"name": null, "role": "AXCell", "description": null, "role_description": "комірка", "value": null, "position": "799.00;1323.50", "size": "284;29", "children": [{"name": null, "role": "AXStaticText", "description": null, "role_description": "текст", "value": "", "position": "941.50;1335.00", "size": "0;0", "children": []}]}]}]}, {"name": null, "role": "AXButton", "description": "Check connection", "role_description": "кнопка", "value": null, "position": "230.00;1349.50", "size": "200;29", "children": []}, {"name": null, "role": "AXCheckBox", "description": "Persist api keys between sessions", "role_description": "галочка", "value": 0, "position": "440.00;1356.50", "size": "192;15", "children": []}, {"name": null, "role": "AXScrollBar", "description": null, "role_description": "смуга прокручування", "value": 0.0, "position": "1092.00;28.00", "size": "8;650", "children": [{"name": null, "role": "AXButton", "description": null, "role_description": "кнопка", "value": null, "position": "1092.00;677.00", "size": "8;1", "children": []}, {"name": null, "role": "AXButton", "description": null, "role_description": "кнопка", "value": null, "position": "1092.00;29.00", "size": "8;1", "children": []}, {"name": null, "role": "AXValueIndicator", "description": null, "role_description": "індикатор значення", "value": 0.0, "position": "1092.00;29.00", "size": "8;311", "children": []}]}]}]}, {"name": null, "role": "AXButton", "description": null, "role_description": "кнопка закривання", "value": null, "position": "7.00;6.00", "size": "14;16", "children": []}, {"name": null, "role": "AXButton", "description": null, "role_description": "кнопка оптимізації", "value": null, "position": "47.00;6.00", "size": "14;16", "children": [{"name": null, "role": "AXGroup", "description": null, "role_description": "група", "value": null, "position": "47.00;6.00", "size": "14;16", "children": [{"name": null, "role": "AXGroup", "description": null, "role_description": "group", "value": null, "position": "47.00;6.00", "size": "14;16", "children": []}]}]}, {"name": null, "role": "AXButton", "description": null, "role_description": "кнопка згортання", "value": null, "position": "27.00;6.00", "size": "14;16", "children": []}, {"name": "JabRef_preferences", "role": "AXImage", "description": null, "role_description": "зображення", "value": null, "position": "475.00;5.00", "size": "16;16", "children": []}, {"name": null, "role": "AXStaticText", "description": null, "role_description": "текст", "value": "JabRef preferences", "position": "493.00;5.00", "size": "131;16", "children": []}]}